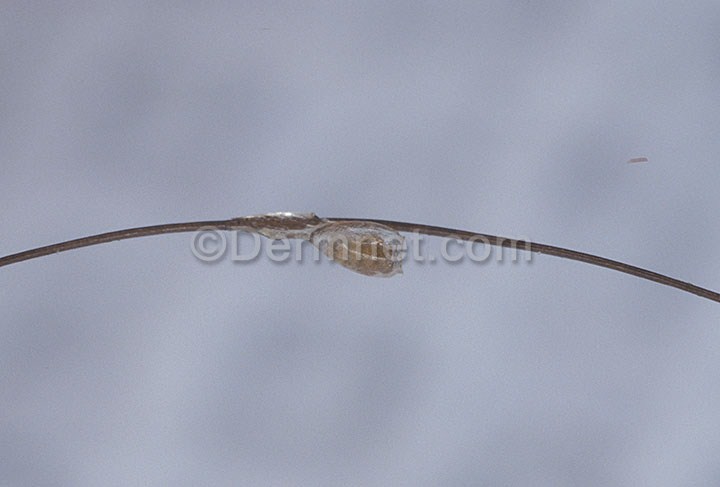
Disease: Scabies Lyme Disease and other Infestations and Bites